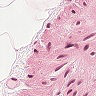
Metastatic tissue present: no